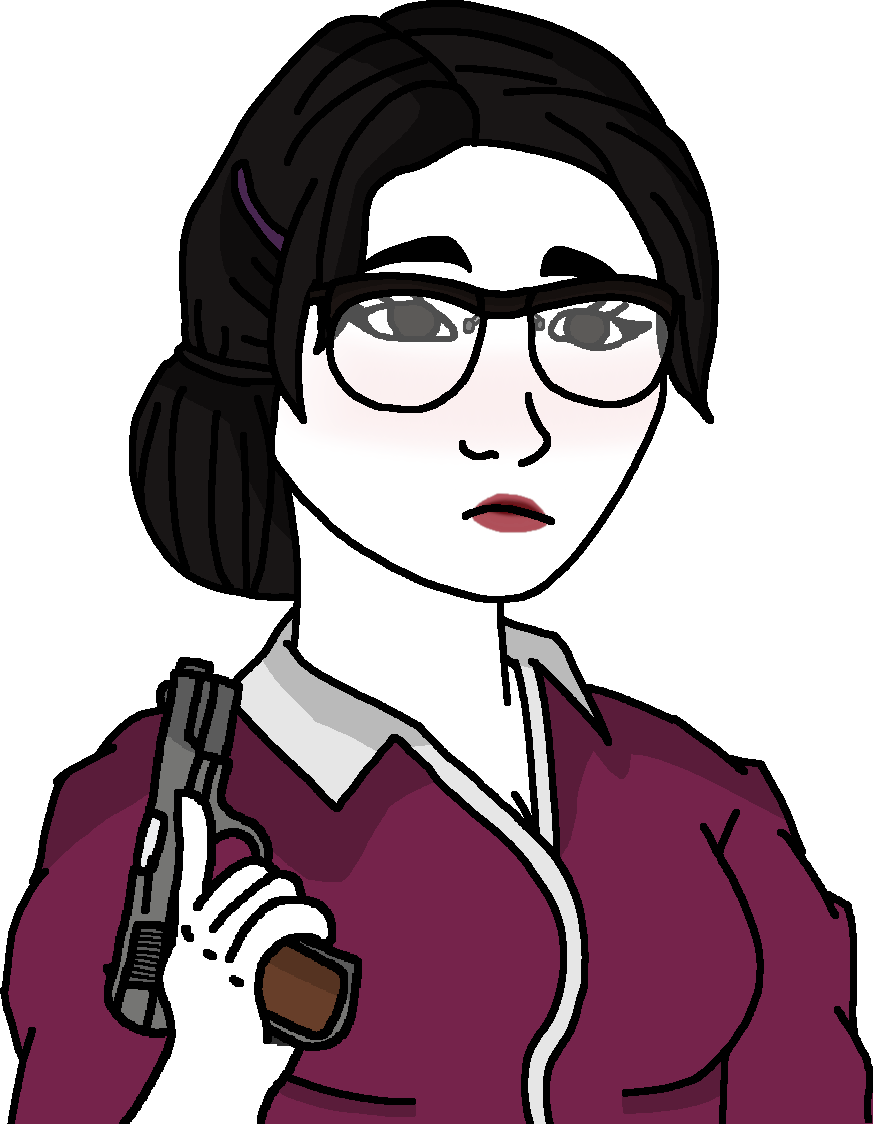
Label: 5_Doomer_Girl